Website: macys
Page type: customer-info-address
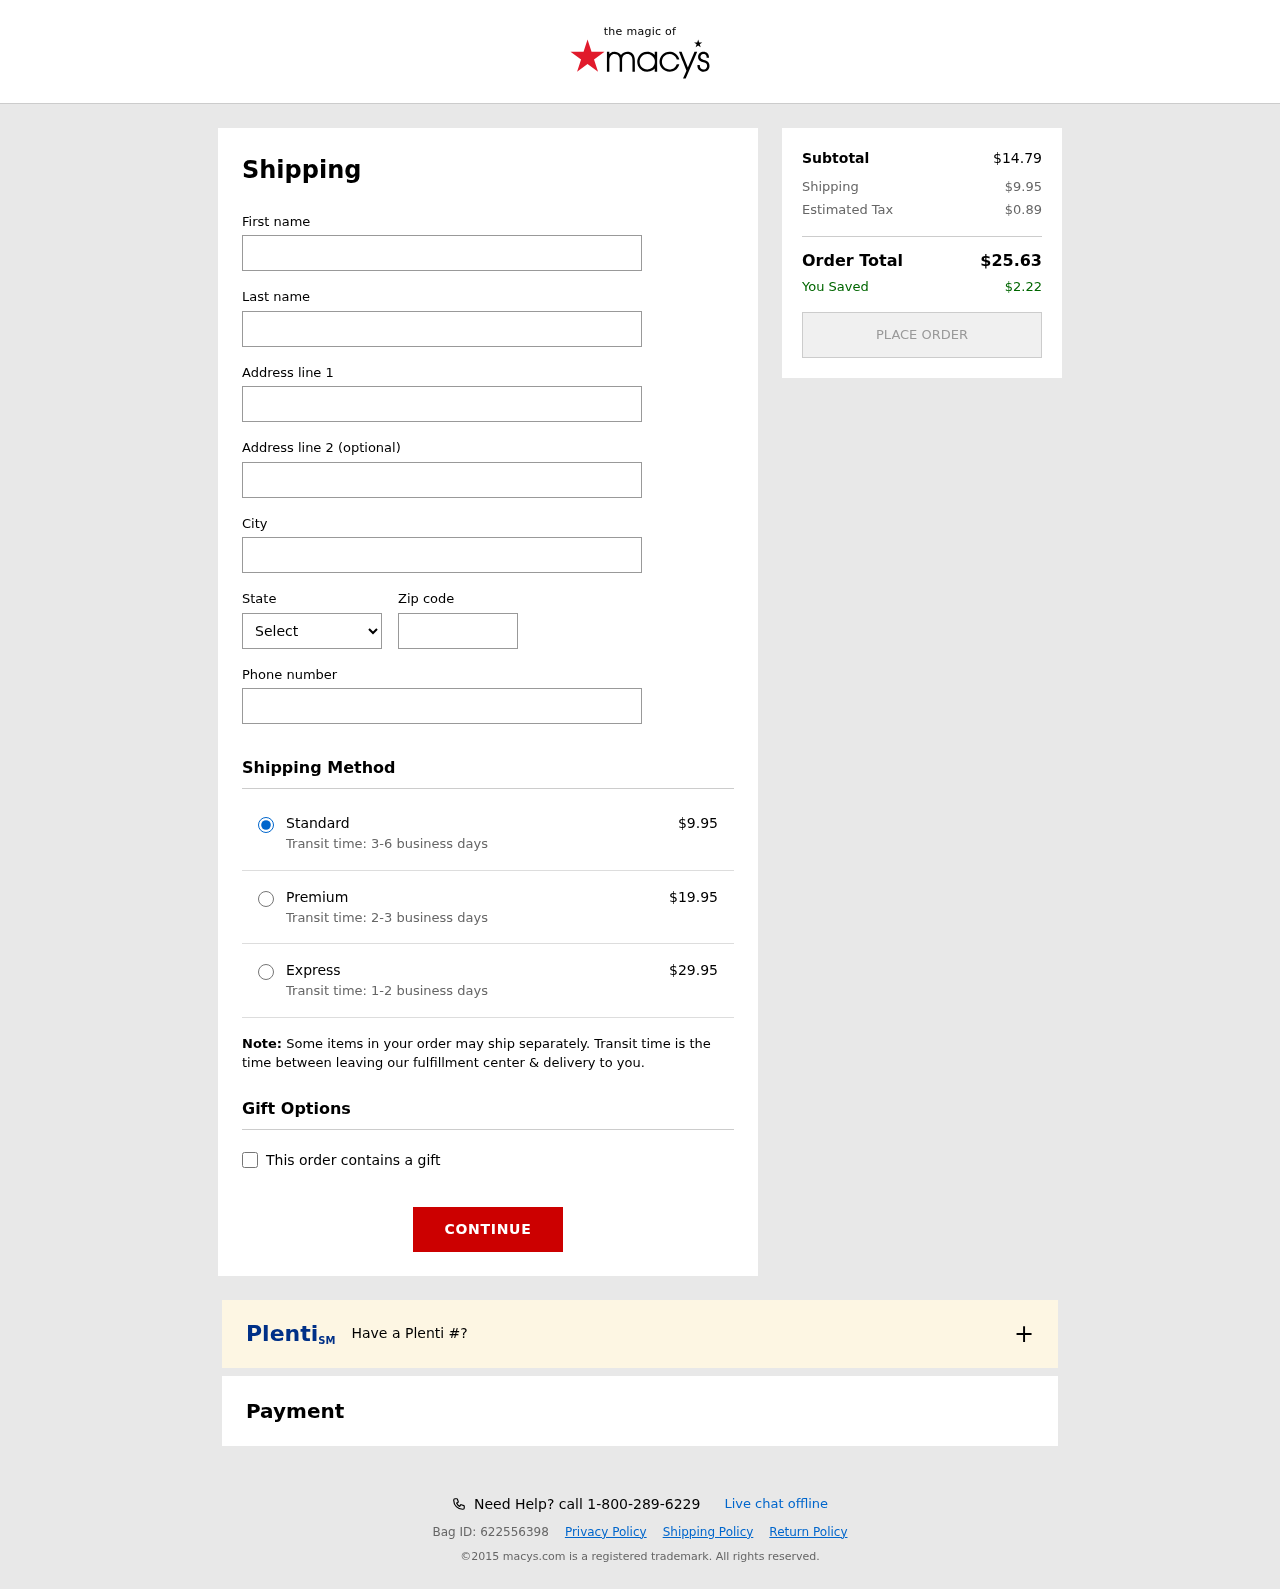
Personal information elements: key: PII_CITY
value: Port Judy
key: PII_FIRSTNAME
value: James
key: PII_LASTNAME
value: Morris
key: PII_PHONE
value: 9775722069
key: PII_POSTCODE
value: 94397
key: PII_STATE_ABBR
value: NV
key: PII_STREET
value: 69459 Ronald Bypass
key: PII_STREET2
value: Suite 143
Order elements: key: ORDER_SHIPPING_COST
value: $9.95
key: ORDER_SHIPPING_COST_PREMIUM
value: $19.95
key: ORDER_SHIPPING_COST_EXPRESS
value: $29.95
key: ORDER_SUBTOTAL
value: $14.79
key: ORDER_TAX
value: $0.89
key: ORDER_TOTAL
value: $25.63
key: ORDER_SAVINGS
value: $2.22